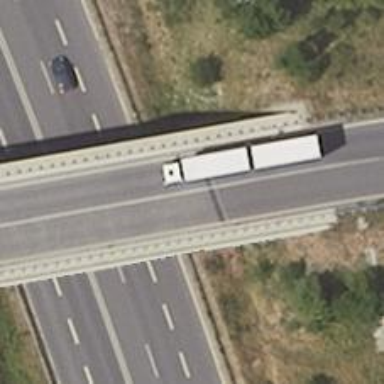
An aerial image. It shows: Asphalt surface bridge on trunk link highway.